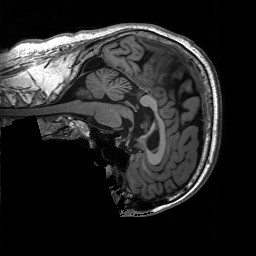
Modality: T1w
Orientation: sagittal
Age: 67
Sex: male
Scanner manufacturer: siemens
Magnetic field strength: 3 T
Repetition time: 2.5 s
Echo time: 0.00248 s